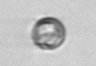
Label: Dinophyceae